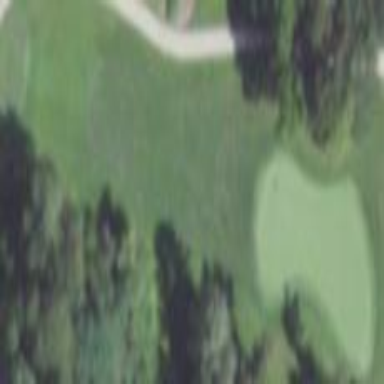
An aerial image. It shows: Grassy area designated as golf fairway.